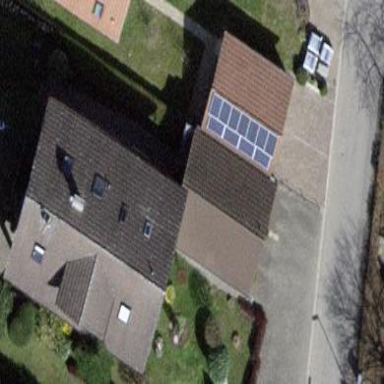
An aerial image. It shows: Garage.